Field crop: maize
Growth stage: 2
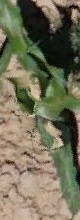
Species: maize